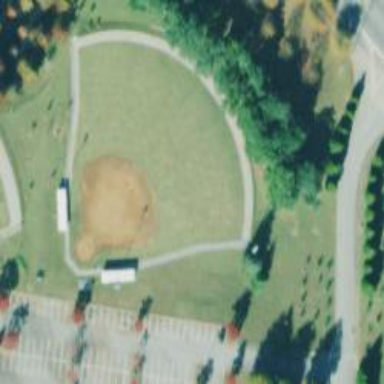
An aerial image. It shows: Softball pitch for leisure sports.